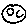
Label: moon